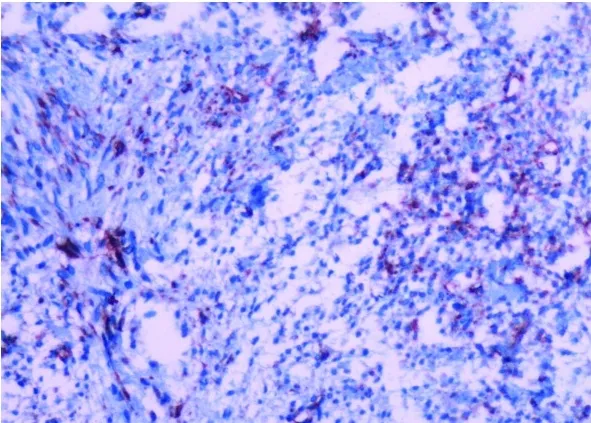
Immunochemistry examination revealing VIM(+) tissue.
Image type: pathology (immunostaining)